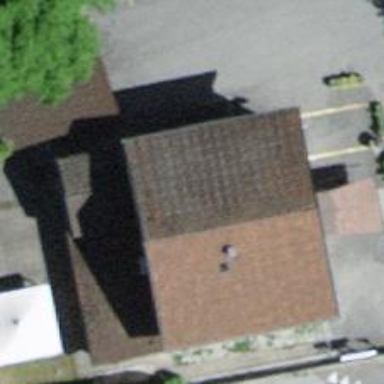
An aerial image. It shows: Restaurant.